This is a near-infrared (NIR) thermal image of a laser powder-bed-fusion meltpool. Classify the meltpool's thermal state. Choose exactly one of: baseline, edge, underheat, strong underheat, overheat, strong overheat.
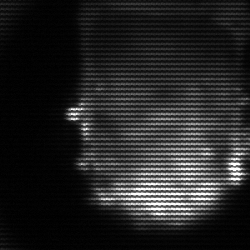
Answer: baseline